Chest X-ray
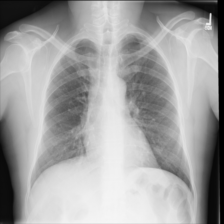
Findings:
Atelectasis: negative
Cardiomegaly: negative
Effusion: negative
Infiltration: negative
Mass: negative
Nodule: negative
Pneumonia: negative
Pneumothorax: negative
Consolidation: negative
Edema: negative
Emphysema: negative
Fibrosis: negative
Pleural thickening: negative
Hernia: negative